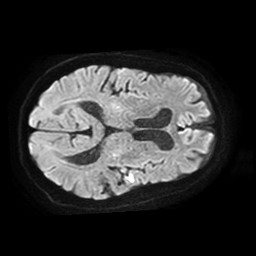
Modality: TRACE
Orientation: axial
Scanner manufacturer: philips
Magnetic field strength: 1.5 T
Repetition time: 4.322 s
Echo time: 0.1103 s